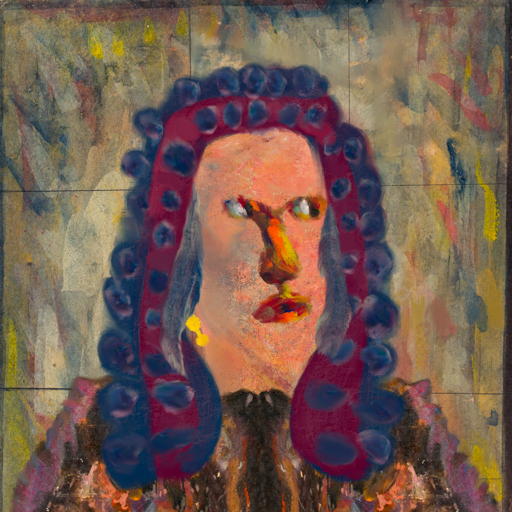
Background: GypsyMother, Head And Neck Side: Irani, Face Side: An_Impression, Bust: Gypsy_Queen, Hair Side: Hill_Girl, Head Accessory: Blank, Second Necklace: Blank, Necklace: Blank, Baby: Blank